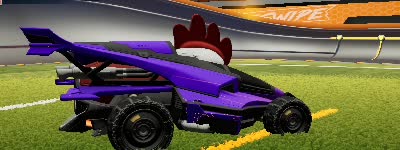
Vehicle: aftershock